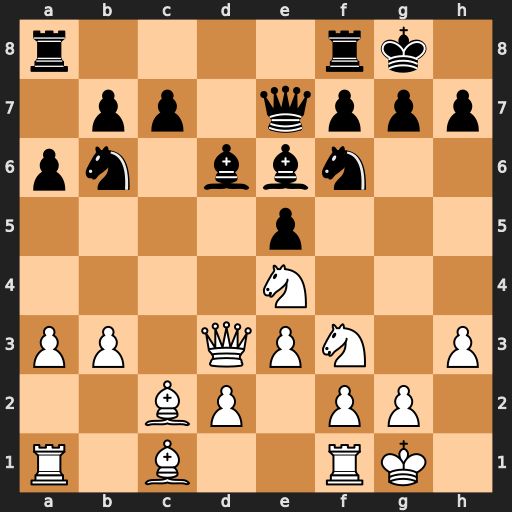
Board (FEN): r4rk1/1pp1qppp/pn1bbn2/4p3/4N3/PP1QPN1P/2BP1PP1/R1B2RK1
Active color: w
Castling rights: -
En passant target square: -
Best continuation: Nxf6+ gxf6 Qxh7#